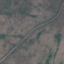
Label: HerbaceousVegetation